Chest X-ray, AP view. Patient: 48 years old, sex F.
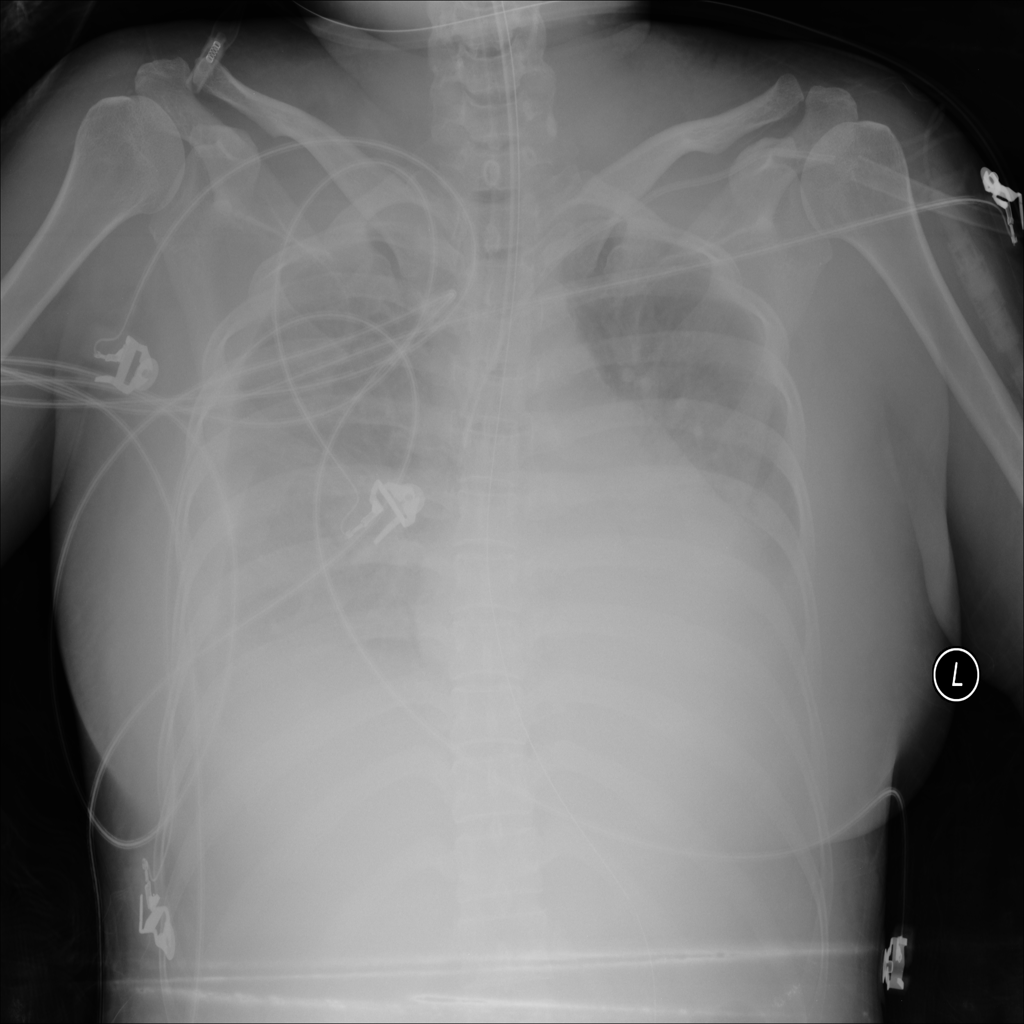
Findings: Effusion, Infiltration